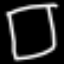
Label: square